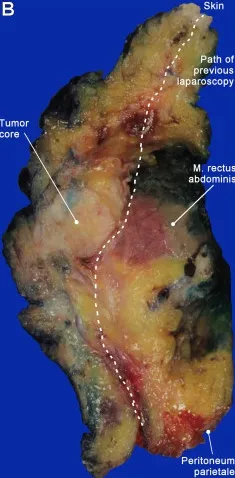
Macroscopic presentation of the surgical specimen (B); central parts of the tumour are well delimited ('core'); the path of the primary laparoscopy is visible. The tumour infiltrated the abdominal skeletal muscles but did not extra into the abdominal cavity.
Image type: pathology (h&e)